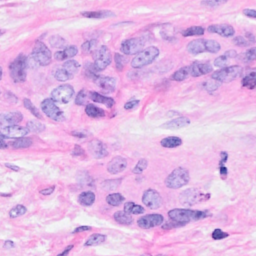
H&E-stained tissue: Breast